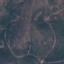
Land use / land cover: HerbaceousVegetation